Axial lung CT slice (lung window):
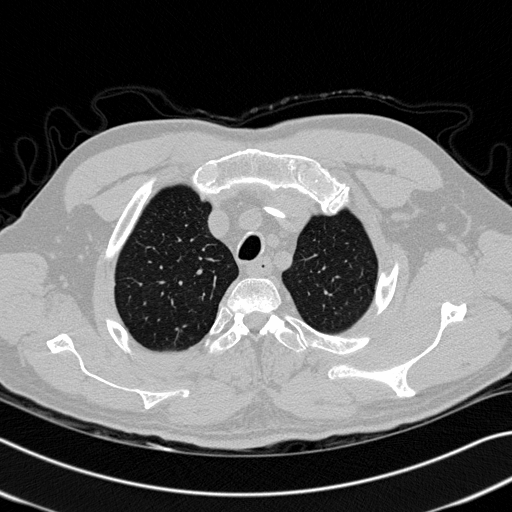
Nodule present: no